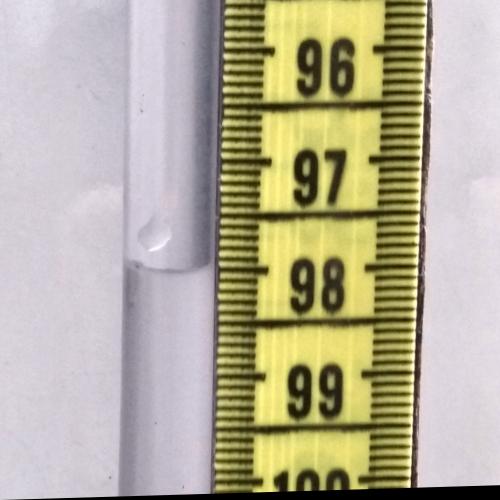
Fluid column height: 98.0 cm